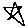
Label: star